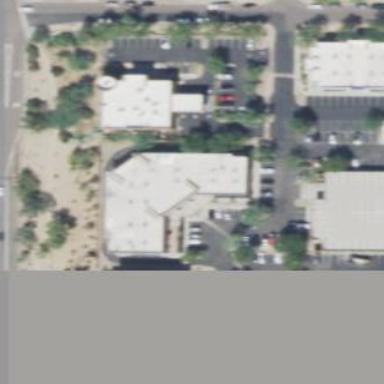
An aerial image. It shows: Commercial building.